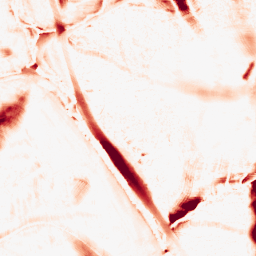
Category: morphological
Decomposition family: morphological_ellipse
Decomposition parameters: operation: opening
width: 30
height: 50
Upsampling method: cubic_mitchell
Upsampling parameters: scale: 8
Upsampling scale: 8